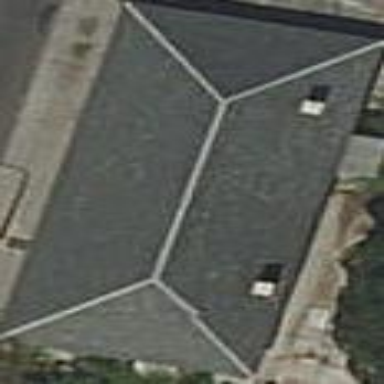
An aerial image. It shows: Building with hipped roof.